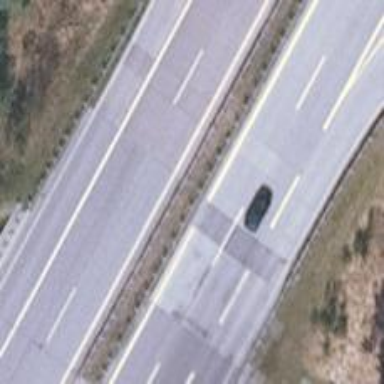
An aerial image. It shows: Asphalt motorway.